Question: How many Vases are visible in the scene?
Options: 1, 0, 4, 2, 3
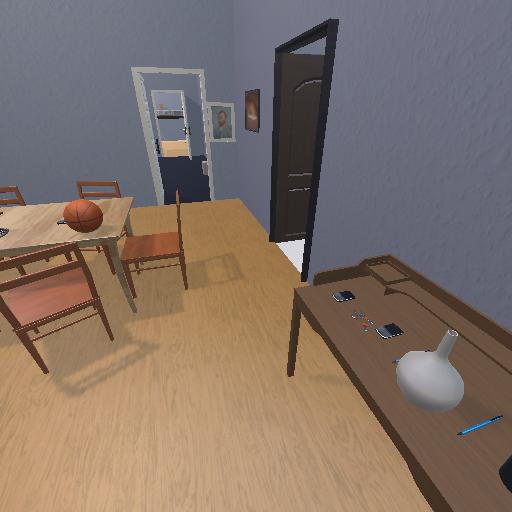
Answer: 1